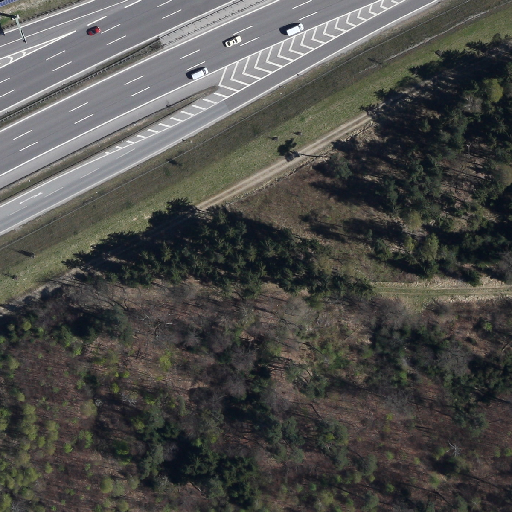
Referring expression: light-duty vehicle